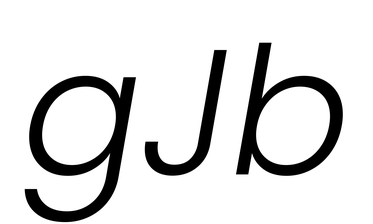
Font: Poppins-LightItalic